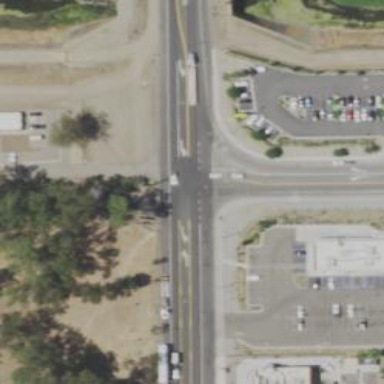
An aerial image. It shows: Stop road.